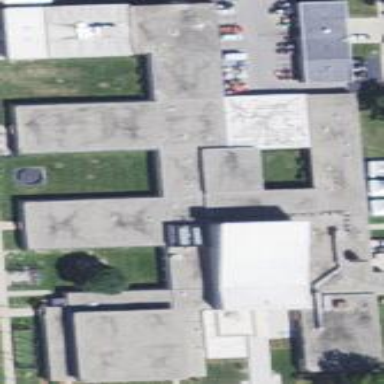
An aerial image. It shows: School building.